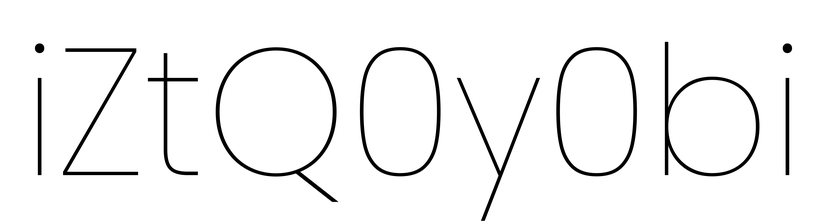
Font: Poppins-Thin